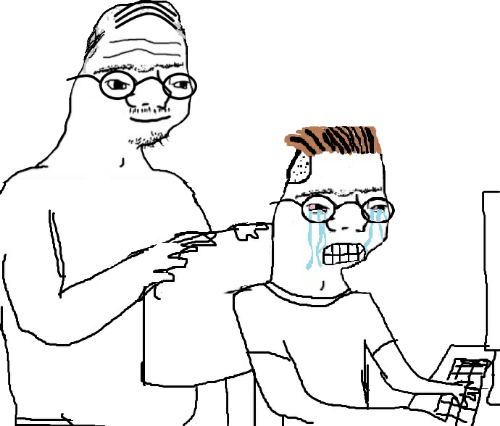
Label: 5_Boomer